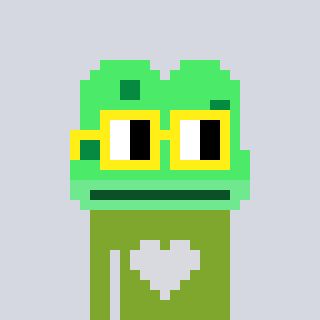
a pixel art character with square yellow glasses, a frog-shaped head and a slimegreen-colored body on a cool background